Interaction volume radius: 5 \u00c5
Interaction volume height: 10 \u00c5
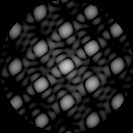
Disorder parameter: 0.07679